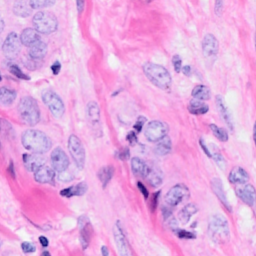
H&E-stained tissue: Breast